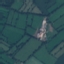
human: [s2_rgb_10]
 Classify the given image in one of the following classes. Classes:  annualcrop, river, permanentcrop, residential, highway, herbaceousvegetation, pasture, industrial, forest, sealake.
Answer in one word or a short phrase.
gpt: Pasture